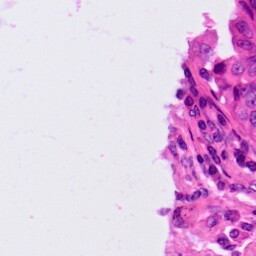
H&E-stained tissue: Lung